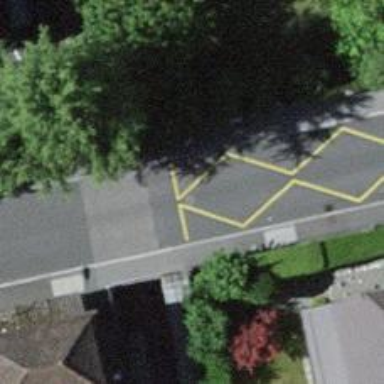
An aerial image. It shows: Bus stop with shelter.